Field crop: maize
Growth stage: 2
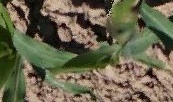
Species: maize